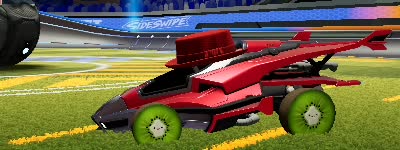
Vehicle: aftershock